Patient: sex M, age 61
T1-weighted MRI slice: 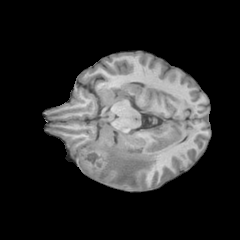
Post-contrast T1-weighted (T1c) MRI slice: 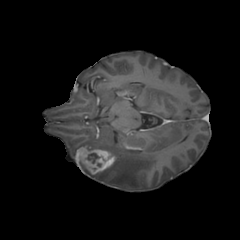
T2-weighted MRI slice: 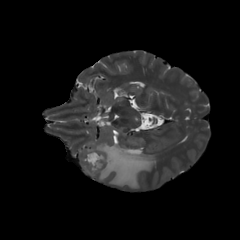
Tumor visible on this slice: yes
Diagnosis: Glioblastoma, IDH-wildtype
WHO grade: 4